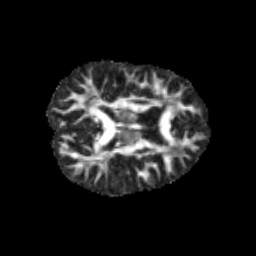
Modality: FA
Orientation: axial
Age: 12
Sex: male
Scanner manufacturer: siemens
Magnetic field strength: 3 T
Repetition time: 3.8 s
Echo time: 0.07 s